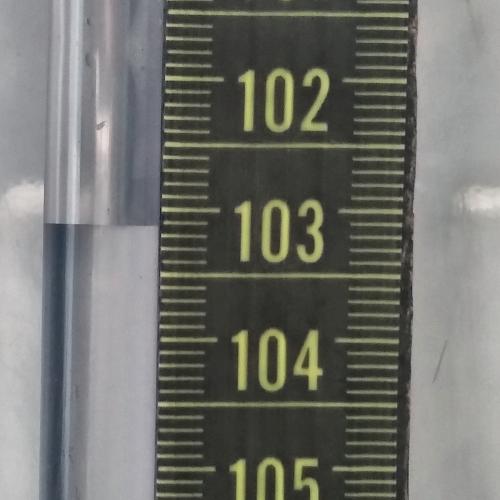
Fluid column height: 103.1 cm